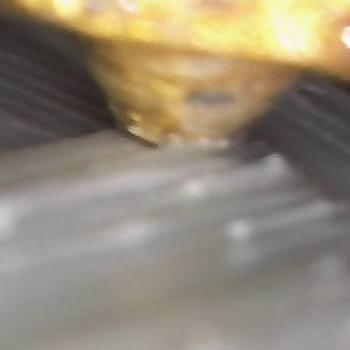
Flow rate: 265%